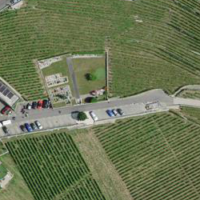
EUNIS habitat code: 40
Species observed at this site:
Milvus migrans